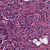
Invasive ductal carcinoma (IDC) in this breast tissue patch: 1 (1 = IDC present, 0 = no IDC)